【题型】选择题　【知识点】平面几何　【难度】medium
将一个平行四边形纸片 \(ABCD\) 进行折叠，第一次折叠经过点 \(A\)，使 \(\angle A\) 的两边重合，折痕交边 \(CD\) 于点 \(E\)，第二次折叠经过点 \(B\)，使 \(\angle B\) 的两边重合，折痕交边 \(CD\) 于点 \(F\)，如图是一种折叠后的效果，当点 \(C\)，\(D\)，\(E\)，\(F\) 相邻两点间的距离相等时，若 \(AB=6\)，则 \(AD\) 的长为（\quad\ ）
\vspace{0.3cm}
\noindent

A. \(2\) \quad\quad B. \(4\) \quad\quad C. \(2\) 或 \(4\) \quad\quad D. \(2\) 或 \(4\) 或 \(12\)
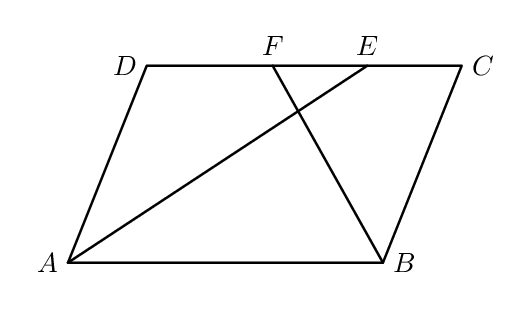
【解答】
% 统一字体大小+强制左对齐（仅需1次设置）
\noindent
\fontsize{12pt}{16pt}\selectfont

\textbf{【答案】}C

\vspace{0.3cm}
\textbf{【详解】}解：如图1，

$\because$ 四边形$ABCD$是平行四边形，$AB=6$，
$\therefore CD=AB=6$，$AB \parallel CD$，
$\therefore \angle AED = \angle BAE$。

$\because$ 点$C$，$D$，$E$，$F$相邻两点间的距离相等，
$\therefore DF = EF = CE = 2$，
$\therefore DE = DF + EF = 4$。

由折叠性质可知，$\angle BAE = \angle DAE$，
$\therefore \angle AED = \angle DAE$，
$\therefore AD = DE = 4$。

如图2，

$\because$ 四边形$ABCD$是平行四边形，$AB=6$，
$\therefore CD=AB=6$，$AB \parallel CD$，
$\therefore \angle AED = \angle BAE$。

$\because$ 点$C$，$D$，$E$，$F$相邻两点间的距离相等，
$\therefore DE = EF = CF = 2$，

由折叠性质可知，$\angle BAE = \angle DAE$，
$\therefore \angle AED = \angle DAE$，
$\therefore AD = DE = 2$。

综上可知，$AD$ 的长为 $2$ 或 $4$。

故选：C。
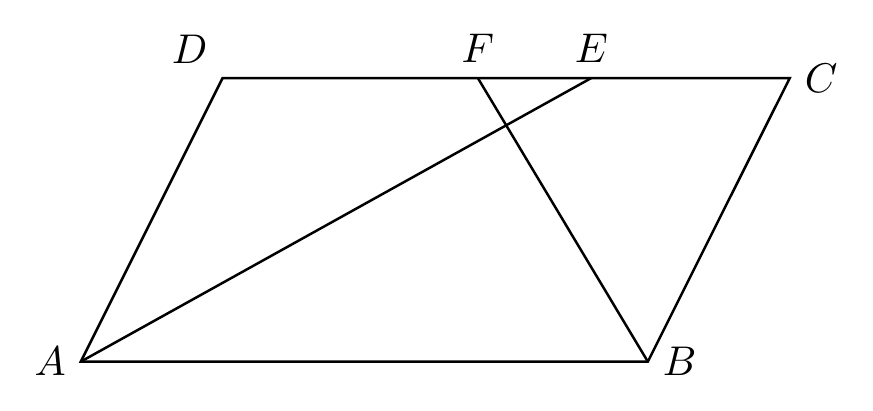
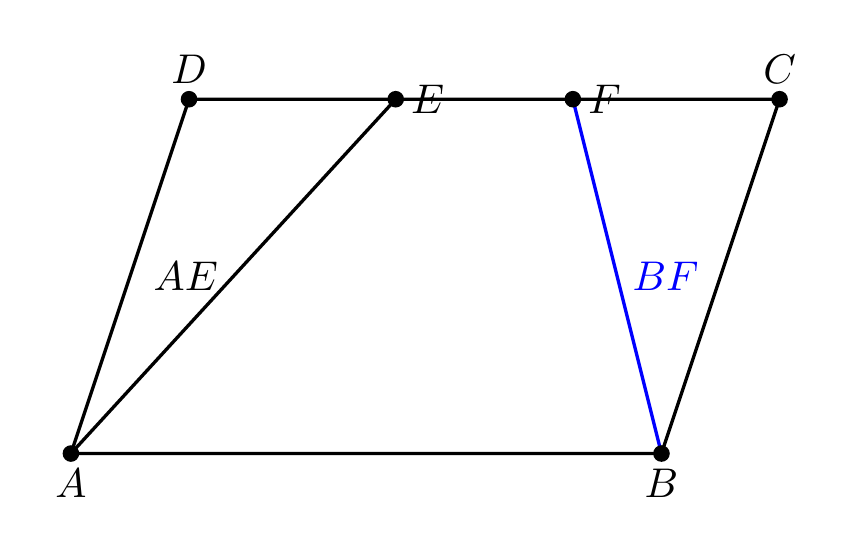